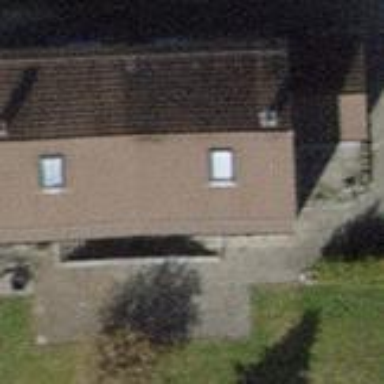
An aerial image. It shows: Terrace building.